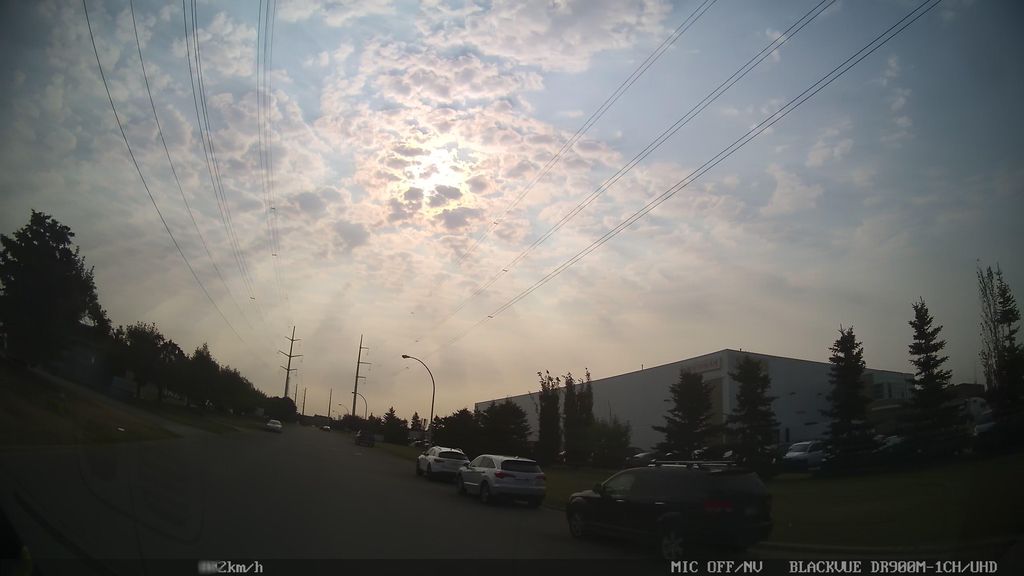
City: edmonton